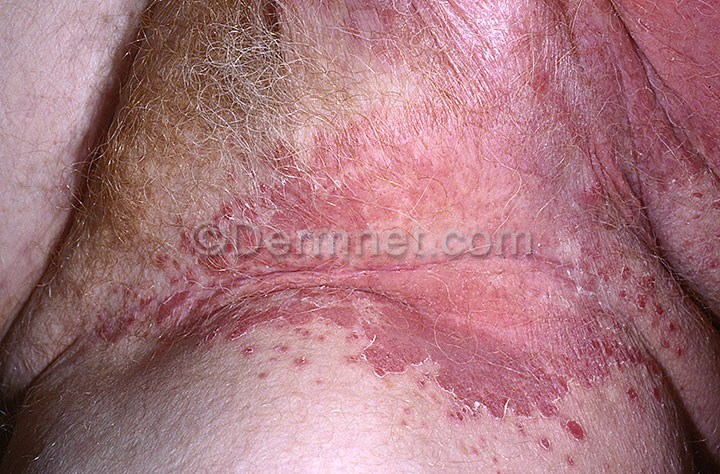
Disease: Tinea Ringworm Candidiasis and other Fungal Infections